Interaction volume radius: 5 \u00c5
Interaction volume height: 20 \u00c5
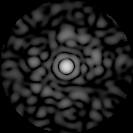
Disorder parameter: 0.836